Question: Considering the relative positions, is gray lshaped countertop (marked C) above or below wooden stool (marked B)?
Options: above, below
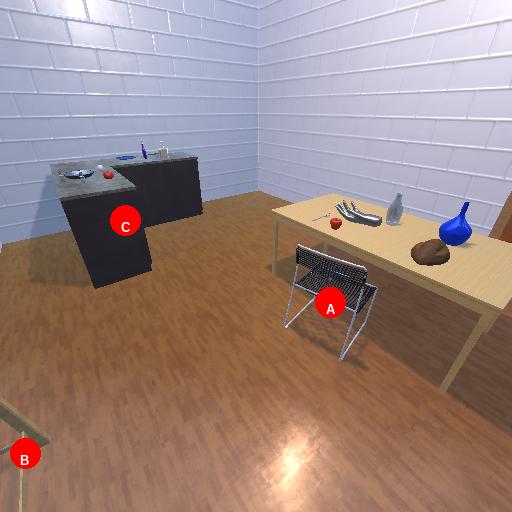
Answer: above